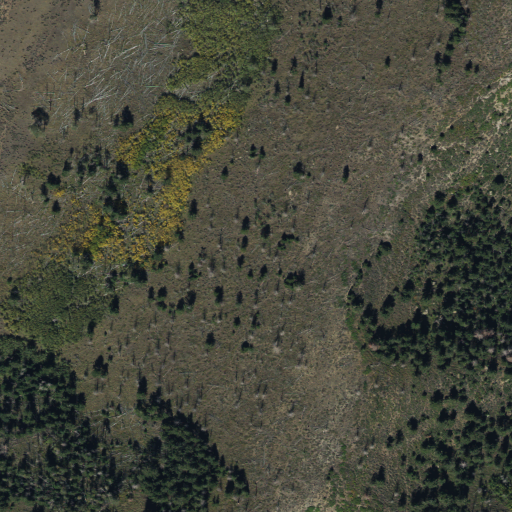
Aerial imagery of ridge(s) in Utah named Little Creek Ridge containing shrub, evergreen forest, deciduous forest, and mixed forest